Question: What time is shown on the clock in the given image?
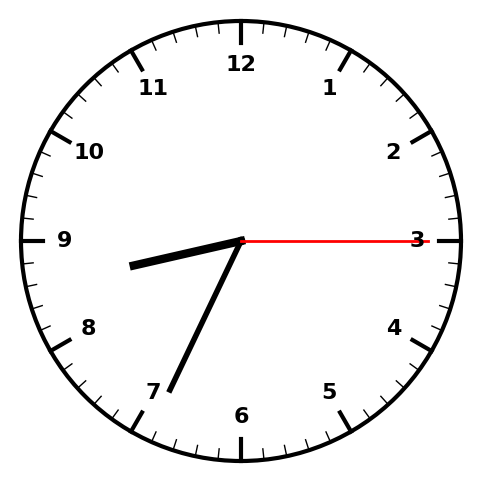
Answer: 08:34:15